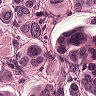
Metastatic tissue present: yes